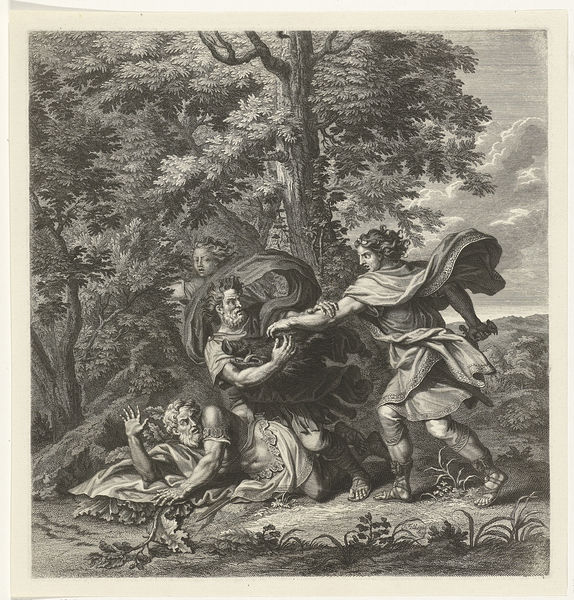
Titel: Meleager strijdt met zijn ooms om de zwijnenkop
Künstler: Jacob Folkema
Standort: Amsterdam
Institution: Rijksmuseum
Schlagwörter: himmel, kampf, weiß, wolken, schwarz, böse, wind, mantel, engel, liegend, schwert, überfall, griechisch, dolch